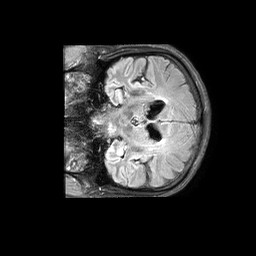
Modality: FLAIR
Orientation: coronal
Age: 59
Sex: male
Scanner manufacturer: philips
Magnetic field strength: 3 T
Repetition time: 11 s
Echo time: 0.12 s